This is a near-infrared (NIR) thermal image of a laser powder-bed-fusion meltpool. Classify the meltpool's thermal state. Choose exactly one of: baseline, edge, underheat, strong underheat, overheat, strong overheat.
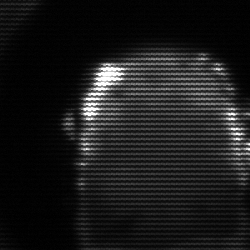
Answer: baseline